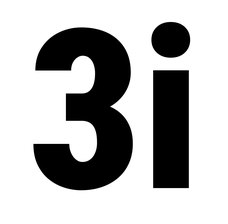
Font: Roboto_Condensed_Black